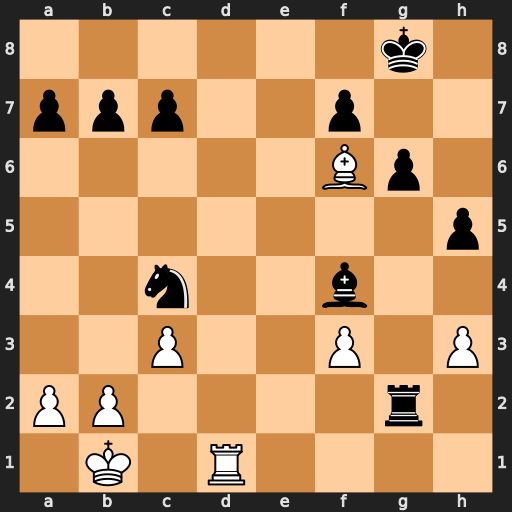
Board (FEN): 6k1/ppp2p2/5Bp1/7p/2n2b2/2P2P1P/PP4r1/1K1R4
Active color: w
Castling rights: -
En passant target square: -
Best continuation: Rd8+ Kh7 Rh8#